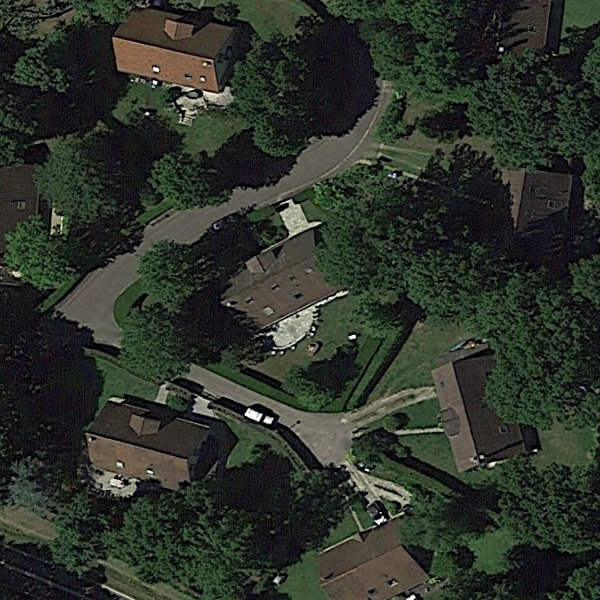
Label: MediumResidential